Field crop: maize
Growth stage: 2
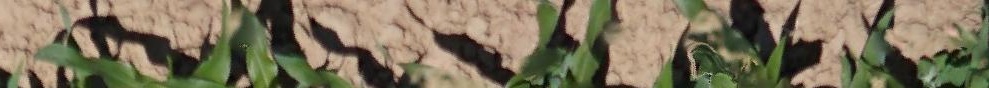
Species: maize